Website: walmart
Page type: review-order
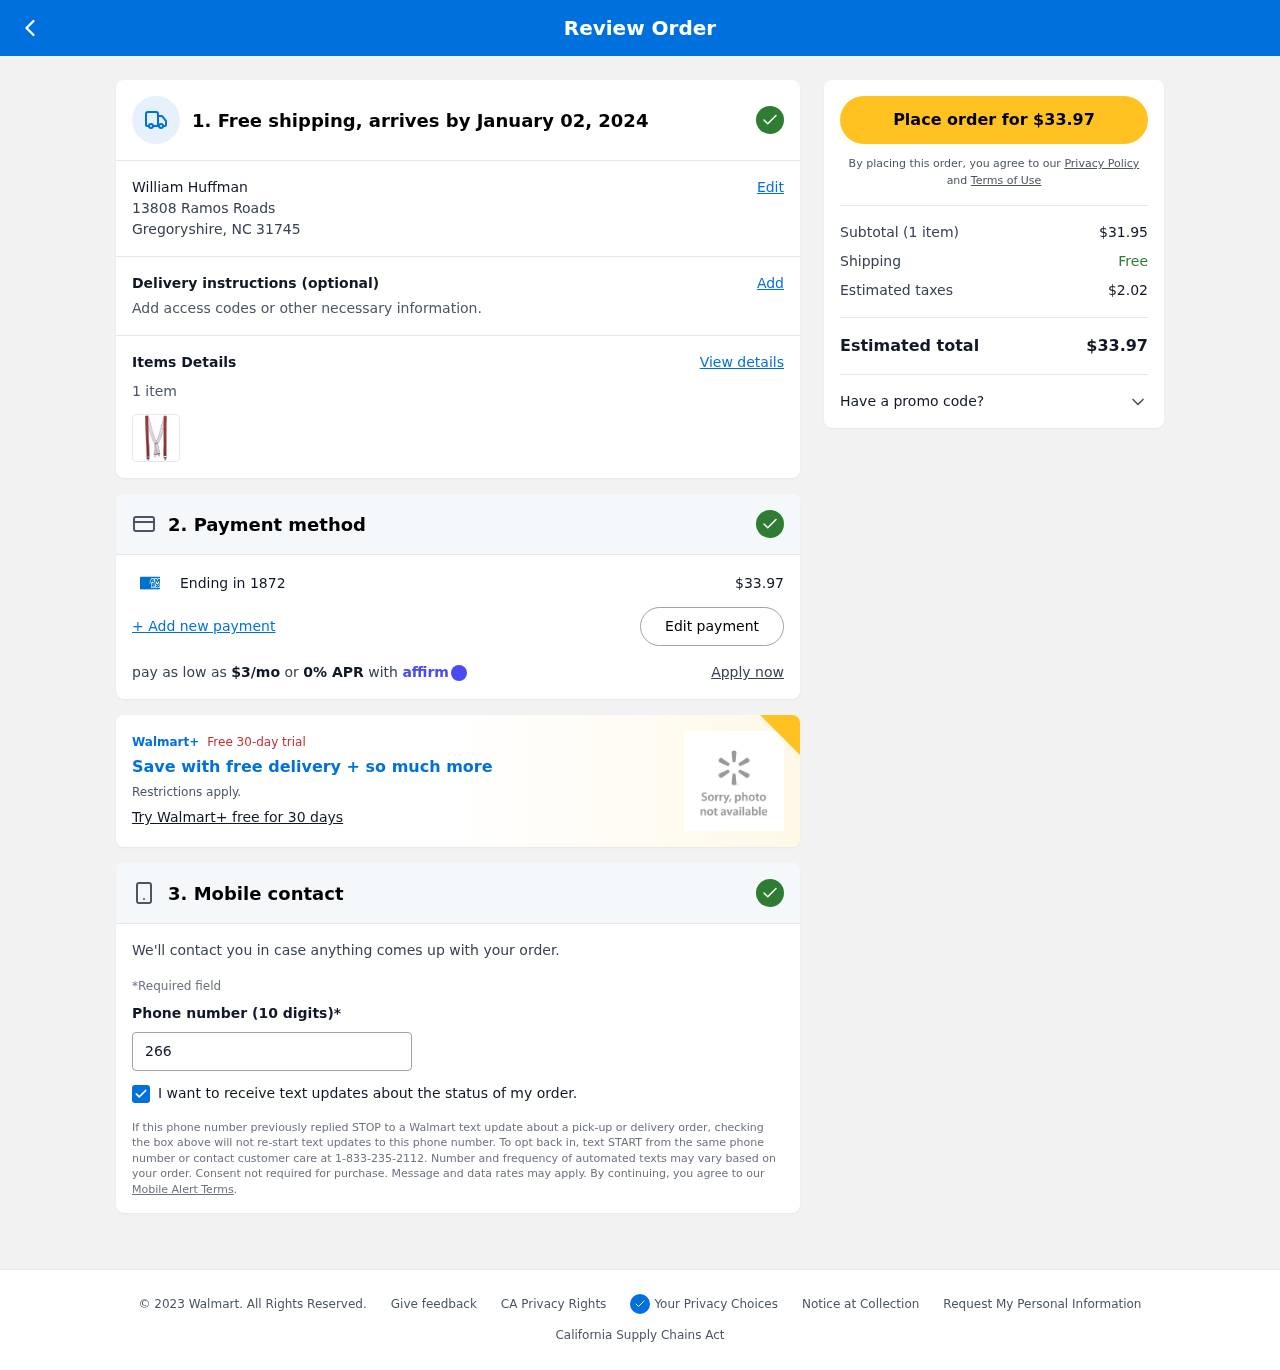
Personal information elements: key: PII_CARD_LAST4
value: Ending in 1872
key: PII_CITY_STATE_ZIP
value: Gregoryshire, NC 31745
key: PII_FULLNAME
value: William Huffman
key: PII_PHONE
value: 2662440482
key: PII_STREET
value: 13808 Ramos Roads
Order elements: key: ORDER_DELIVERY_DATE
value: January 02, 2024
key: ORDER_NUM_ITEMS
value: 1 item
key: ORDER_NUM_ITEMS
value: Subtotal (1 item)
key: ORDER_TOTAL
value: $33.97
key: ORDER_TOTAL
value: Place order for $33.97
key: ORDER_MONTHLY_PAYMENT
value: $3/mo
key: ORDER_SUBTOTAL
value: $31.95
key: ORDER_TAX
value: $2.02